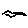
Label: bird